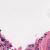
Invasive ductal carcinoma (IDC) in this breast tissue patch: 1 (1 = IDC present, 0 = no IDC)